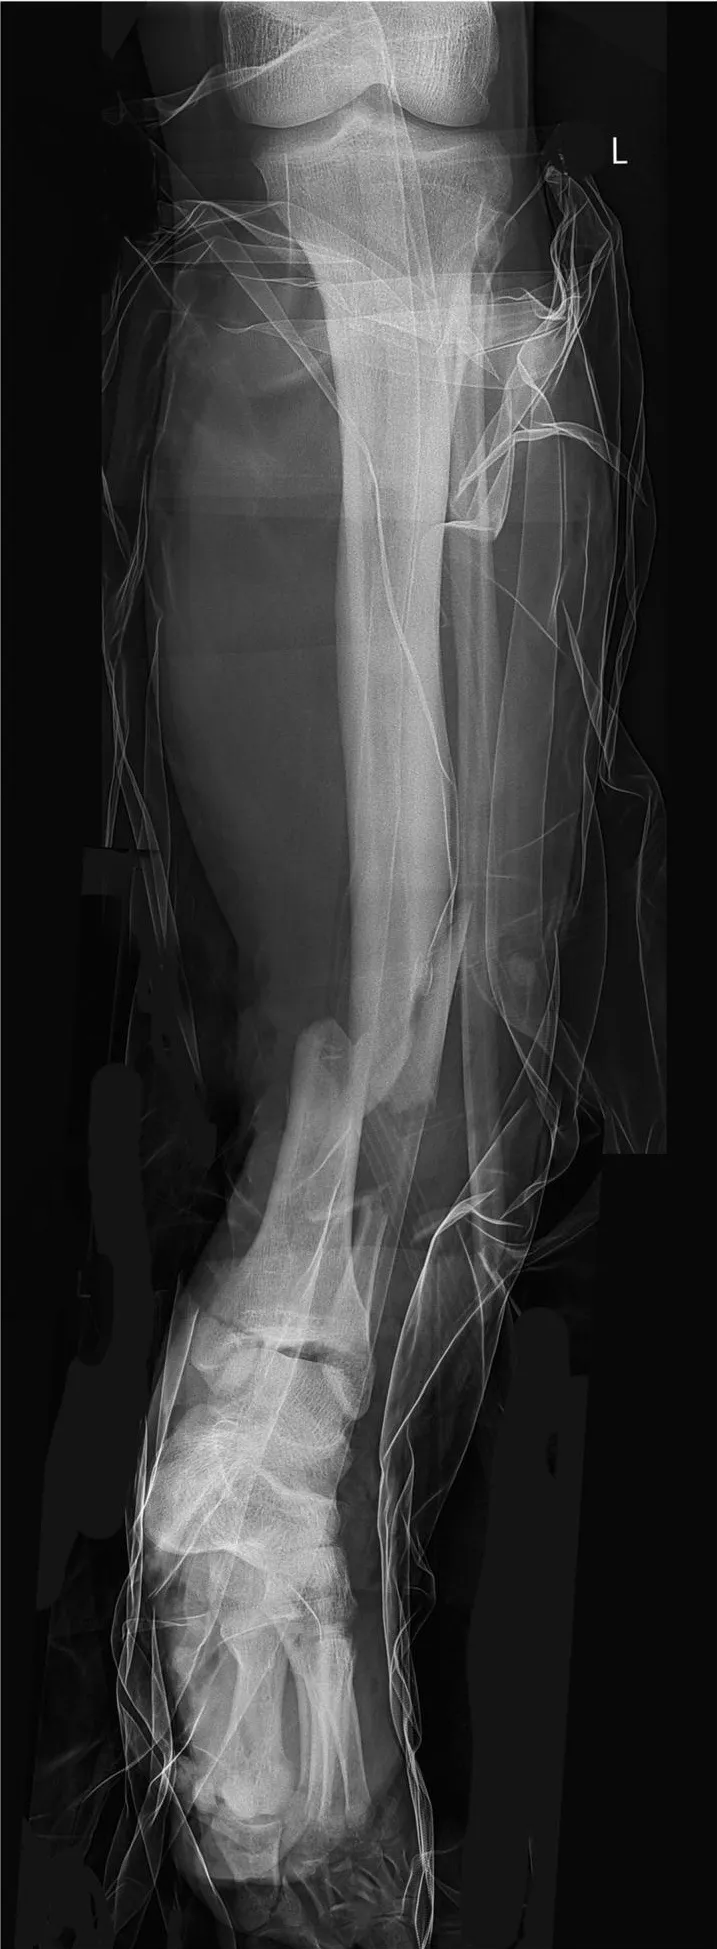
X-ray photo of the bone fractures.
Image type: radiology (x_ray)